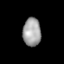
Tissue: lung
Cell type: Fibroblasts
Senescence score: 0.2349
Nuclear area (px): 497
Mean DAPI intensity: 162.497